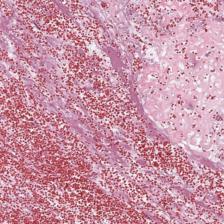
Label: Non-Viable-Tumor